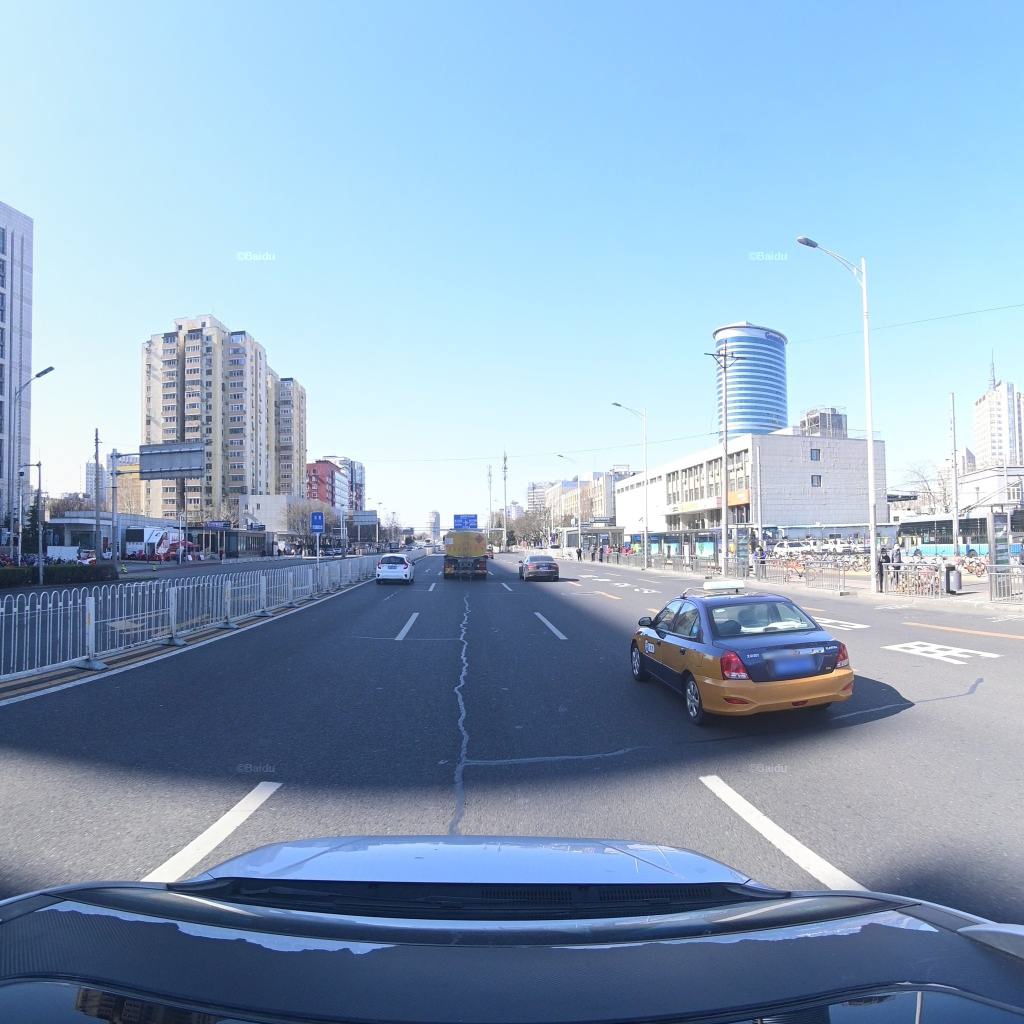
Region: Fengtai
Road damage annotations: longitudinal patch, transverse patch, transverse patch, transverse patch, longitudinal patch